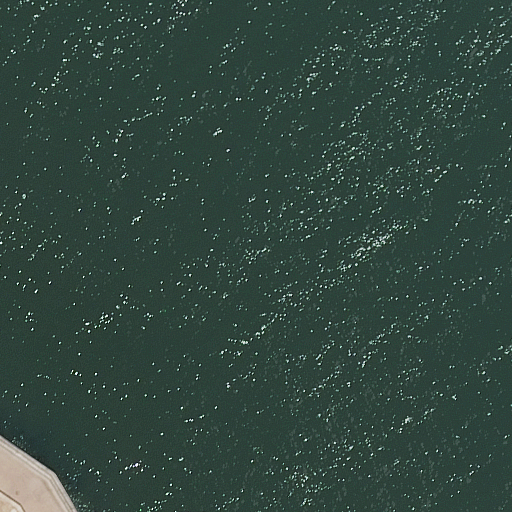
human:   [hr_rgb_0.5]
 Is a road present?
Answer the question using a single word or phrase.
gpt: yes

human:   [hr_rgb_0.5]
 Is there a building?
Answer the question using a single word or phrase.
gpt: no

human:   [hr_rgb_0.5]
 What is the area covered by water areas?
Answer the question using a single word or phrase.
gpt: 10439m2

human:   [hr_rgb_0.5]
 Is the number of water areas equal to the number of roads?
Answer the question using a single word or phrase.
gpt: yes

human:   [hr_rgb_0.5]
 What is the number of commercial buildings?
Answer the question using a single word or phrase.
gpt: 0

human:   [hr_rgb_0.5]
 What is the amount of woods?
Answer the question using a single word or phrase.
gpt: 1

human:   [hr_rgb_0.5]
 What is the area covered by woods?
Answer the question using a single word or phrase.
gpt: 11m2

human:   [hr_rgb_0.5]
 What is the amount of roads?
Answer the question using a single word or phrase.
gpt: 1

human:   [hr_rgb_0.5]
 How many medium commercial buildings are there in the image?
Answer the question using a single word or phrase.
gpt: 0

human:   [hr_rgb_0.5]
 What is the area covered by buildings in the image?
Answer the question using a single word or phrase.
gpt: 0m2

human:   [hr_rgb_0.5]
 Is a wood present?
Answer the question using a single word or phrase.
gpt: yes

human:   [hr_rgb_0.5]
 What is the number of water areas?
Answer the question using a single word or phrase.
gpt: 1

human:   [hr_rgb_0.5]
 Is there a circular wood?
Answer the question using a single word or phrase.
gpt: no

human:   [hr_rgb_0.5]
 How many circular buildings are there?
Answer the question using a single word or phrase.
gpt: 0

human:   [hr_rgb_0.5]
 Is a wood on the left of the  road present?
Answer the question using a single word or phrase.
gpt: yes

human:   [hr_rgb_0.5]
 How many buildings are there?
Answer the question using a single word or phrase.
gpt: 0

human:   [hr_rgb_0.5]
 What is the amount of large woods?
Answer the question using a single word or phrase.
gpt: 0

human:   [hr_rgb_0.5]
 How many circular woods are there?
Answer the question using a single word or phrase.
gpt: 0

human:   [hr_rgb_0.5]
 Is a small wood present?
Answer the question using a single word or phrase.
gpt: yes

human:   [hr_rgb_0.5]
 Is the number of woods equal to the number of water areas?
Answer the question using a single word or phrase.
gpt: yes

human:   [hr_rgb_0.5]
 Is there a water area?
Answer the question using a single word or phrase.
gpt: yes

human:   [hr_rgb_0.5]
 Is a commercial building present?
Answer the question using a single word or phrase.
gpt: no

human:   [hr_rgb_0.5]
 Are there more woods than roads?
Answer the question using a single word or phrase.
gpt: no

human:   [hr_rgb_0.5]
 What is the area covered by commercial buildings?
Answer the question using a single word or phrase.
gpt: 0m2

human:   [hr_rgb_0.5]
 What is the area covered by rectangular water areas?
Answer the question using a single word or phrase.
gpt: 10439m2

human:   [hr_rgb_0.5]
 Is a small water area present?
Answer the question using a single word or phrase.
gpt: no

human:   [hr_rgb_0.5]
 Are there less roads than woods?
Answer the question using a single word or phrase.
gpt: no

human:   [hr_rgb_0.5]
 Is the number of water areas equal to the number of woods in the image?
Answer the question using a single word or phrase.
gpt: yes

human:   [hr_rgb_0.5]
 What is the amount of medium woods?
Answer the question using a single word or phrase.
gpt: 0

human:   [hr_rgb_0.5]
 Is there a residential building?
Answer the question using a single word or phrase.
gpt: no

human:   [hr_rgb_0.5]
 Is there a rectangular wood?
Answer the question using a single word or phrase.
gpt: yes

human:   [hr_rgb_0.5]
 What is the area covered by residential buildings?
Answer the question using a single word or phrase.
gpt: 0m2

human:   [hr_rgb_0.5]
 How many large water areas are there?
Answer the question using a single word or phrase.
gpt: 1

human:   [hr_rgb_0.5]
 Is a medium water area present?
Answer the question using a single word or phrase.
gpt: no

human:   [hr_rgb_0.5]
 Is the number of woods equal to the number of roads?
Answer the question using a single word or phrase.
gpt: yes

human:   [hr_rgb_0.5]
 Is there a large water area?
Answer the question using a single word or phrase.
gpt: yes

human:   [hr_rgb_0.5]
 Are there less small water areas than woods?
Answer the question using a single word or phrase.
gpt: yes

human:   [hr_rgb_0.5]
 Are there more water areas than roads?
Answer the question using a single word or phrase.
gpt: no

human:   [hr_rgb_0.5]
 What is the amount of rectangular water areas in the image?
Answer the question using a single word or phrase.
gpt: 1

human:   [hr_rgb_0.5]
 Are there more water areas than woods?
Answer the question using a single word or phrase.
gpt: no

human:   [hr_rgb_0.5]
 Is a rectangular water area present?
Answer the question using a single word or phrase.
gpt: yes

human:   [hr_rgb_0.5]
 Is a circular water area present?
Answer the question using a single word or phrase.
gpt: no

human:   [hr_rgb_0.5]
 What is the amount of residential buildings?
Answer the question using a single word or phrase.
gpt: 0

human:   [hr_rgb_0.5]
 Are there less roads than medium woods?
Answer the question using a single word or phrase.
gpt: no

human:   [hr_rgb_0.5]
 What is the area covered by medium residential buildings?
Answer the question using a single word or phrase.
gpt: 0m2

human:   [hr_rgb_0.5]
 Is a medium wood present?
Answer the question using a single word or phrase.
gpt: no

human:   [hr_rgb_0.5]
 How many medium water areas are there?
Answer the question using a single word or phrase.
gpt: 0

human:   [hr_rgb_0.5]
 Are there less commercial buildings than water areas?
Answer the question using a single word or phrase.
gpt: yes

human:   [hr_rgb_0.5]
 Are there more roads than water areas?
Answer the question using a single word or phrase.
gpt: no

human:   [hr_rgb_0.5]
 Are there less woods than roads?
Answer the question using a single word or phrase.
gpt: no

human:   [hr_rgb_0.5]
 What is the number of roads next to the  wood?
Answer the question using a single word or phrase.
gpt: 1

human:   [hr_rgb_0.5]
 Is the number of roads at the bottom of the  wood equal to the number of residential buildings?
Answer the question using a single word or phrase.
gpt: yes

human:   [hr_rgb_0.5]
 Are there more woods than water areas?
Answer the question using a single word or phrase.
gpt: no

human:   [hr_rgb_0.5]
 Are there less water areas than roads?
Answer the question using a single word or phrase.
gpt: no

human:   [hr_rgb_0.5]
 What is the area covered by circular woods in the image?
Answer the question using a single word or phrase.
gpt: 0m2

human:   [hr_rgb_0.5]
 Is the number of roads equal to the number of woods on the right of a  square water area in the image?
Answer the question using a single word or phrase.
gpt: no

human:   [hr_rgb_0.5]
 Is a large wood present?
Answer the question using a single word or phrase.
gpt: no

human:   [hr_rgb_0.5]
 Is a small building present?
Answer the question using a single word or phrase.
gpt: no

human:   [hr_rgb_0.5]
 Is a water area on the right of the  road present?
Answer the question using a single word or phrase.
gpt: no

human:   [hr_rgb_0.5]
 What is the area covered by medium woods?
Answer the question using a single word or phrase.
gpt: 0m2

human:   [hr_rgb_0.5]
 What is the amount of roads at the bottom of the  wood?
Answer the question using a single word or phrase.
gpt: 0

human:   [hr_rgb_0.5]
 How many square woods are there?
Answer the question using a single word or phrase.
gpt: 0

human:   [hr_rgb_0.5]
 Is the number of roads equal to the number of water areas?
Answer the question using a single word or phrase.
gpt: yes

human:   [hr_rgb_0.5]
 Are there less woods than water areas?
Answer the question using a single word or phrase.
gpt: no